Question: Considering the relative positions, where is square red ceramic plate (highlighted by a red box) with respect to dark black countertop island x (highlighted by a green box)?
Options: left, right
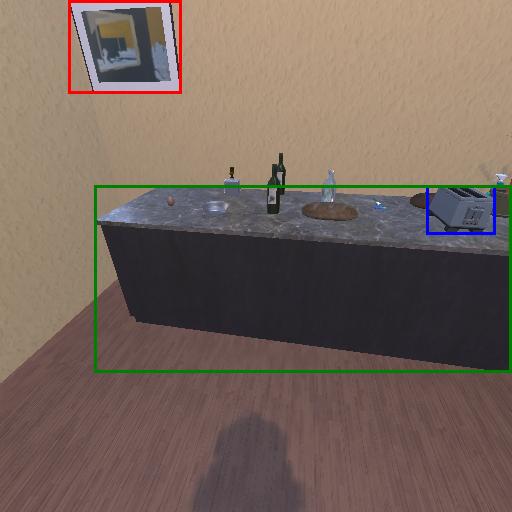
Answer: left